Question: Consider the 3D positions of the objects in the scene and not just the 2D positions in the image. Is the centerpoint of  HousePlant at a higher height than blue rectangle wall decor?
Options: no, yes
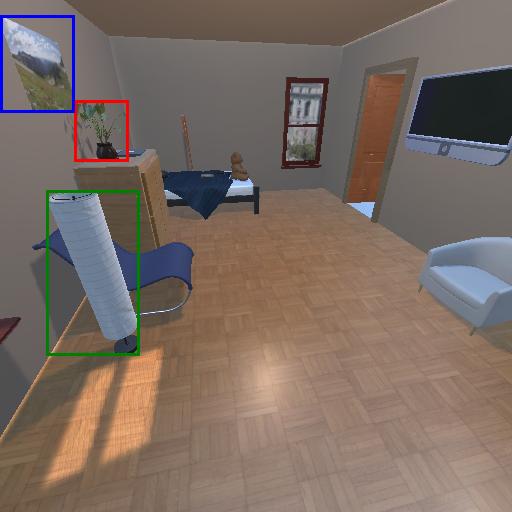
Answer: no